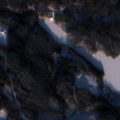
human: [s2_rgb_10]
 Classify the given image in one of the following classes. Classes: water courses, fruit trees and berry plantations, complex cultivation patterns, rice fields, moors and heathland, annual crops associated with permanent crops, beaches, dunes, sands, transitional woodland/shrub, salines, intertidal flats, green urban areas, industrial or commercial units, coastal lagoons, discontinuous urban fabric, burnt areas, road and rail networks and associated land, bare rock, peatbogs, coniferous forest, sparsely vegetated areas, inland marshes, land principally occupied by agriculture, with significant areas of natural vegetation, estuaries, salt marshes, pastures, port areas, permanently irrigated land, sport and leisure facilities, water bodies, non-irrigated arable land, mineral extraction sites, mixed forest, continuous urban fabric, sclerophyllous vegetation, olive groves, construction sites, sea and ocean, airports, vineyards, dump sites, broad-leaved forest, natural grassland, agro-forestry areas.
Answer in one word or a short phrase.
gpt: broad-leaved forest, coniferous forest, water bodies